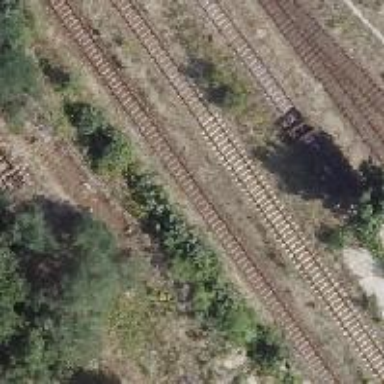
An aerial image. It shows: Abandoned railway.